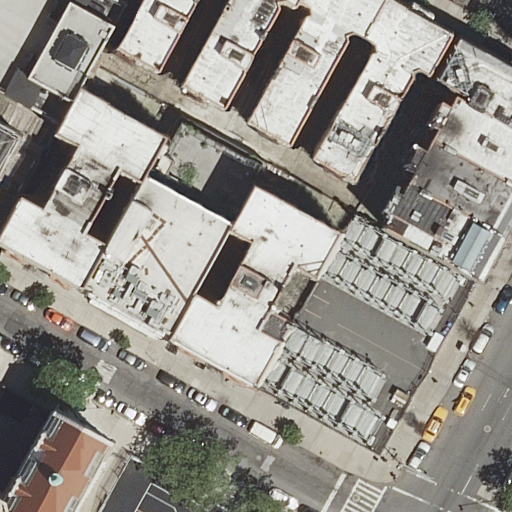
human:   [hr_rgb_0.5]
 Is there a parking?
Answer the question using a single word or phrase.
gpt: yes

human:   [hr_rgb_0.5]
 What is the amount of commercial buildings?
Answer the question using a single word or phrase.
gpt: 0

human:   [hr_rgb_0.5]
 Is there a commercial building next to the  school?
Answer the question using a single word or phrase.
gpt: no

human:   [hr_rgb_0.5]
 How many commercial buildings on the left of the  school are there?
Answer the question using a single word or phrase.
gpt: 0

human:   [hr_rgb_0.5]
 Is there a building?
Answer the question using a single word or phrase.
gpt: yes

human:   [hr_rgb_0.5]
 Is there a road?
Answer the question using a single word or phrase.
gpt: yes

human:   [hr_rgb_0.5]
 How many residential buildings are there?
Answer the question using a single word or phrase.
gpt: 13

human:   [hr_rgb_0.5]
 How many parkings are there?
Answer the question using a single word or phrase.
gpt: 1

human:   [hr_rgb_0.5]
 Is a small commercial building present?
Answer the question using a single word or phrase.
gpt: no

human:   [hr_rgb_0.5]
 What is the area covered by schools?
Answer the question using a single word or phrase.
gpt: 3045m2

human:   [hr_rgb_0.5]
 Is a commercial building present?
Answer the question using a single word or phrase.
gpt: no

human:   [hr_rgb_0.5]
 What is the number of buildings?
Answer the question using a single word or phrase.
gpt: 14

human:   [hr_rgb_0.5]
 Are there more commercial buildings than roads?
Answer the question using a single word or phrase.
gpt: no

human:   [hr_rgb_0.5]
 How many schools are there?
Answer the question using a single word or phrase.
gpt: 1

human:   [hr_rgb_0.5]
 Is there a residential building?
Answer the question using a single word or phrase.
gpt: yes

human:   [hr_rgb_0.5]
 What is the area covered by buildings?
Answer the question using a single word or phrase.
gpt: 6834m2

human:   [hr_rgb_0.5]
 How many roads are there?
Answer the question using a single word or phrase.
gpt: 5

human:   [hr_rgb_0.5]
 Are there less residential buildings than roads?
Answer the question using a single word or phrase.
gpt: no

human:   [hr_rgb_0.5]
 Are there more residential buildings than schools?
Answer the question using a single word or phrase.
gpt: yes

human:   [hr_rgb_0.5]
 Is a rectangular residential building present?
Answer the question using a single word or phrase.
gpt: yes

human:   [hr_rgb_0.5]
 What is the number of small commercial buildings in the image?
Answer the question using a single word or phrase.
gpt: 0

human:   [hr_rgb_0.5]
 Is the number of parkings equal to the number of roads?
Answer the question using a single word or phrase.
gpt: no

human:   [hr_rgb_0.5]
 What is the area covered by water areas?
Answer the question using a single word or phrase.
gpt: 0m2

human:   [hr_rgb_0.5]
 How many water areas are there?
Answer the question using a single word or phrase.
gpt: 0

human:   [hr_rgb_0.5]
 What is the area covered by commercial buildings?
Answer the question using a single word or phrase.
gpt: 0m2

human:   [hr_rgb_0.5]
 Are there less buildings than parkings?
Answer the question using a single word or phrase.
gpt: no

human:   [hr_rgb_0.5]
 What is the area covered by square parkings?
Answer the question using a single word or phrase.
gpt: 0m2

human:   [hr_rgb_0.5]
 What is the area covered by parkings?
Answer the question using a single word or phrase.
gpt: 1122m2

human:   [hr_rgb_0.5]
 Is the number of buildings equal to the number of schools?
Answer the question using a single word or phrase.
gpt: no

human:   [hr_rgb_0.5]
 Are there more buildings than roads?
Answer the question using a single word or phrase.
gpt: yes

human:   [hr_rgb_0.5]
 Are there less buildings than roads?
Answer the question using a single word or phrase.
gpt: no

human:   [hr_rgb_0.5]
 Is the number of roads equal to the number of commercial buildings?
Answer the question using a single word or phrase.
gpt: no

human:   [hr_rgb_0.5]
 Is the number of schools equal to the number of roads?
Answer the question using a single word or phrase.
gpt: no

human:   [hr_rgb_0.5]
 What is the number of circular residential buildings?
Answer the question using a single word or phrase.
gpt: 0

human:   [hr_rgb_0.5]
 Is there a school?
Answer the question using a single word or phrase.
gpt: yes

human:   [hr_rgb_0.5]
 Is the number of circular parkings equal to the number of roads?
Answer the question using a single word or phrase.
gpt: no

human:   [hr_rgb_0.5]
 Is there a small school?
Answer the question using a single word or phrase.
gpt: no

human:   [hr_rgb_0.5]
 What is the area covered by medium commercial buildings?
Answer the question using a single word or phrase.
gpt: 0m2

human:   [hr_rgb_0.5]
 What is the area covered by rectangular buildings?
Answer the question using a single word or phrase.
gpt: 277m2

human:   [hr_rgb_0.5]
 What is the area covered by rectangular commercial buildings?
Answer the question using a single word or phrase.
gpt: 0m2

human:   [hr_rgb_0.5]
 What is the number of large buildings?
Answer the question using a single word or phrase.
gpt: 3

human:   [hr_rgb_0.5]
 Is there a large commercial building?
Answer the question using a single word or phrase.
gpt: no

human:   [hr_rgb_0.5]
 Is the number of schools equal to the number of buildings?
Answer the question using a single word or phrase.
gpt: no

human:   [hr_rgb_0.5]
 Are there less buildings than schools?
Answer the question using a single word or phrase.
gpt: no

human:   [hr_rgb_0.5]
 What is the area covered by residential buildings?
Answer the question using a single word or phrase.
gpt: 5085m2

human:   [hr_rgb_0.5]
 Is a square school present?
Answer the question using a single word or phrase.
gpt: no

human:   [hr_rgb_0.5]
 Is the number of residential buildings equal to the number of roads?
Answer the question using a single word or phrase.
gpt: no

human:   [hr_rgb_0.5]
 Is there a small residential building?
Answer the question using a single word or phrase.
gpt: yes

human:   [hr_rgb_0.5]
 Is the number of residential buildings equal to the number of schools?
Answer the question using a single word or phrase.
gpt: no

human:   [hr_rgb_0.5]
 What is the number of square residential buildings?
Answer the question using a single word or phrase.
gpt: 0

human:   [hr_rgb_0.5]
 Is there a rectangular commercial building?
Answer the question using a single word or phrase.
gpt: no

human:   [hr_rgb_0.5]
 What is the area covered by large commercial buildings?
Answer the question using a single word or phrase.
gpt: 0m2

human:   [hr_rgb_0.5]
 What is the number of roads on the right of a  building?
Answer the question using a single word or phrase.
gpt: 5

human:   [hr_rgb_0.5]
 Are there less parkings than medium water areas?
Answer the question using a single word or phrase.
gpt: no

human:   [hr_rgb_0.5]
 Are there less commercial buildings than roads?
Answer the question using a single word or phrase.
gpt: yes

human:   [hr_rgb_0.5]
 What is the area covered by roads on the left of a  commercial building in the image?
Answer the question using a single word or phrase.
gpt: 0m2

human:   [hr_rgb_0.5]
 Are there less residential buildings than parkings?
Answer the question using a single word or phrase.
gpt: no

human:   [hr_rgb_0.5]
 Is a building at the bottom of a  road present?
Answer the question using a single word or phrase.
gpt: yes

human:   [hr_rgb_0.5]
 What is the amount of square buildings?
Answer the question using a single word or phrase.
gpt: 0

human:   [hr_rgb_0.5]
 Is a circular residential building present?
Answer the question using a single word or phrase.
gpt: no

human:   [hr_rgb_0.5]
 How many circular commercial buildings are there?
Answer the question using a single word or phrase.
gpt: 0

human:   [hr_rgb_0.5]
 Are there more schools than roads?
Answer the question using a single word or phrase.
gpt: no

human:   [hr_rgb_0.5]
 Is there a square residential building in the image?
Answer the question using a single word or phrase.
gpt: no

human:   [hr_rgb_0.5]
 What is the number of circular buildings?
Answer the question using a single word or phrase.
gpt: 0